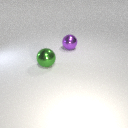
large green metal sphere to the left of large purple metal sphere